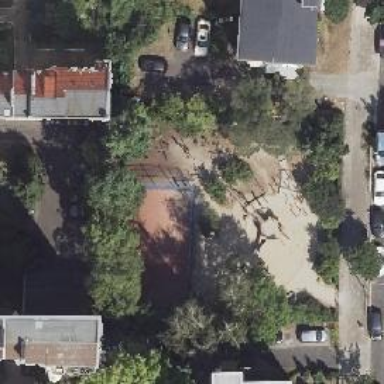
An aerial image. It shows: Playground with fence around it.